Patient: sex F, age 64
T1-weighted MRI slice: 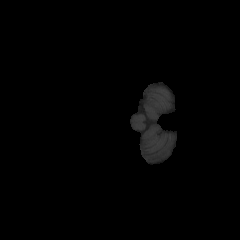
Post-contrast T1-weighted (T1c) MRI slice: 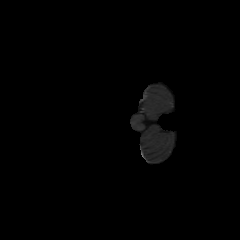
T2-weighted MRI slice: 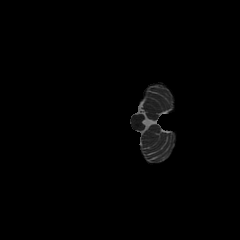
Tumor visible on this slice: no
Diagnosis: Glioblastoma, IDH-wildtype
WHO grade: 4